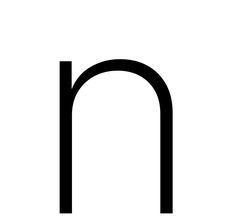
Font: Inter_ExtraLight